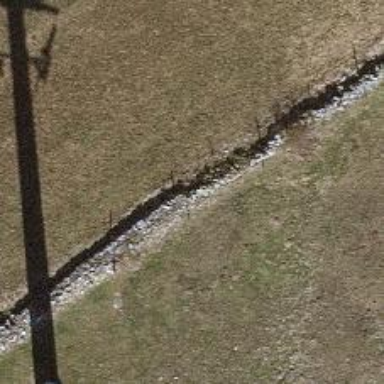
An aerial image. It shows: Wall made of dry stone.